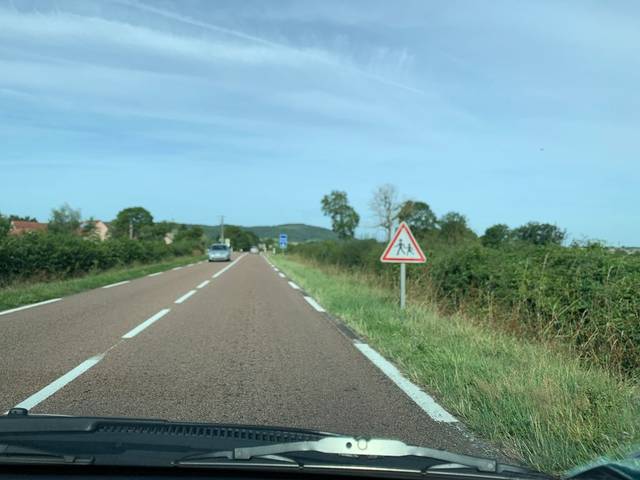
Region: France
Coordinates: 47.492, 3.876